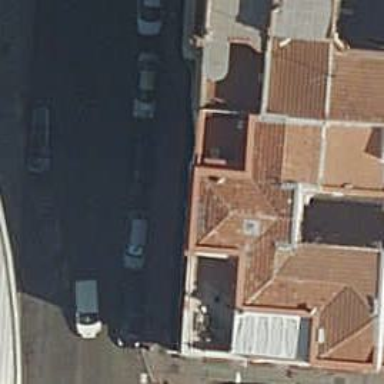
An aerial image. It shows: Restaurant.